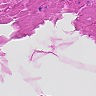
Metastatic tissue present: no